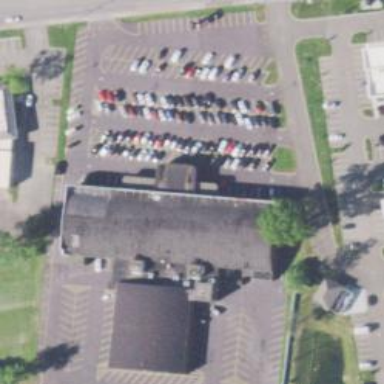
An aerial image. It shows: Commercial building that houses bowling alley.